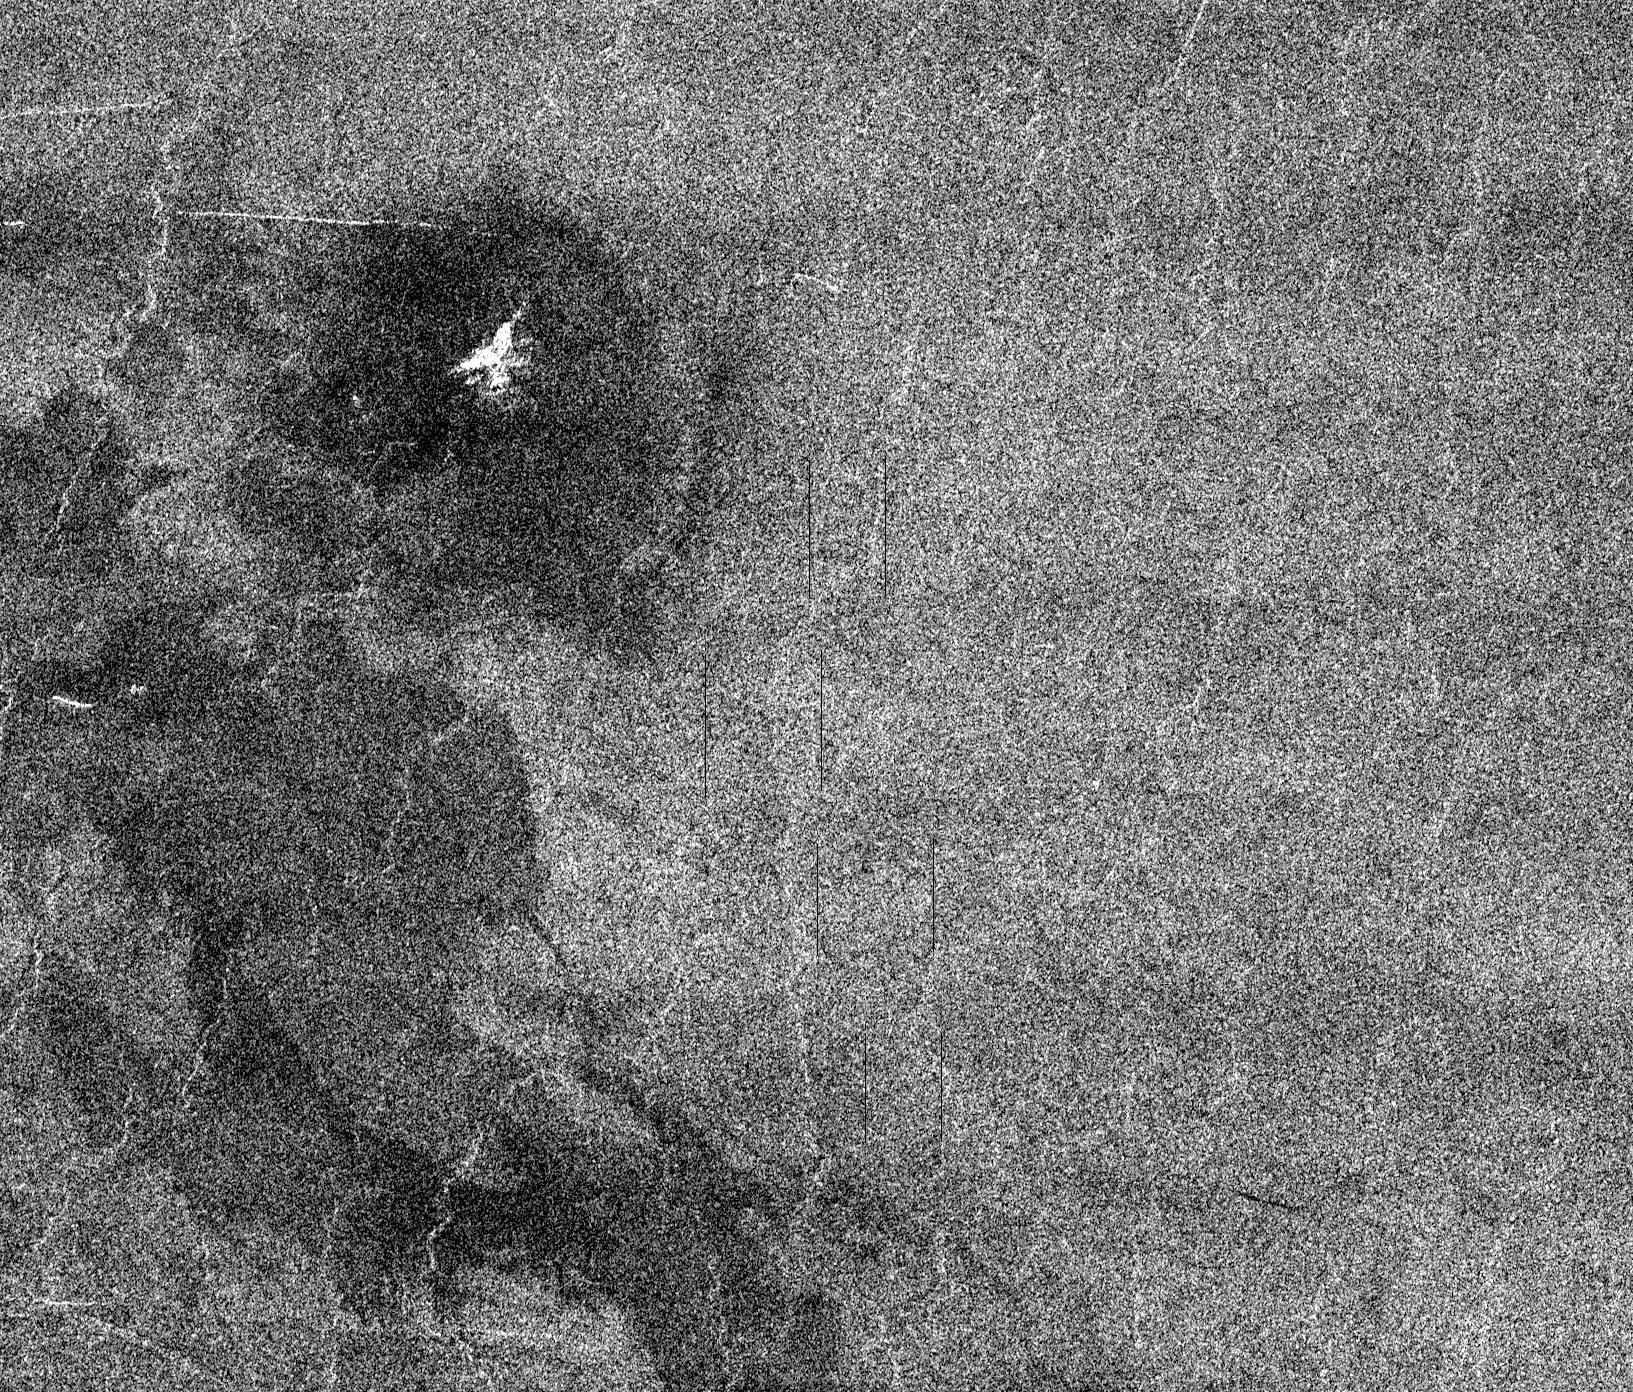
Venus - Possible Remnants of a Meteoroid in Lakshmi Region Venus, Magellan